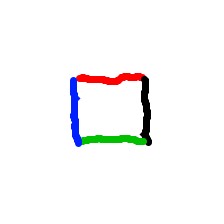
Shape: square